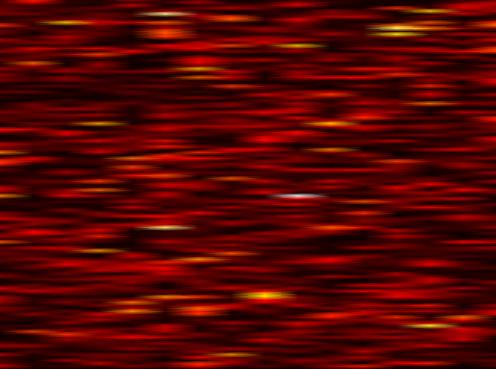
Label: OFDM